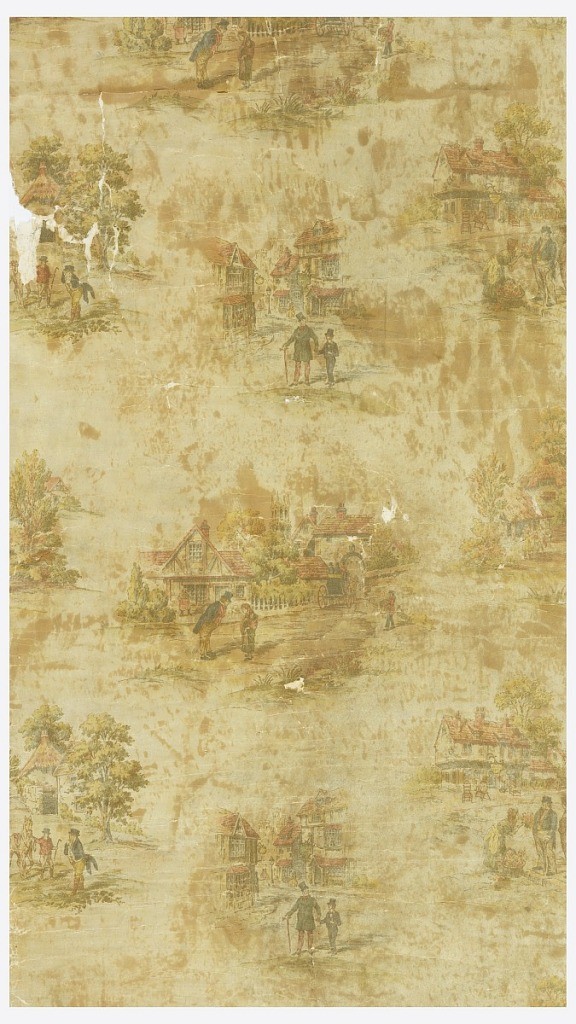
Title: Sidewall
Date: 1900–1920
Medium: Machine-printed
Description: Full repeat of a figural landscape design with Dickens characters and other scenes. One scene contains the Old Curiosity Shop while another contains an inn.